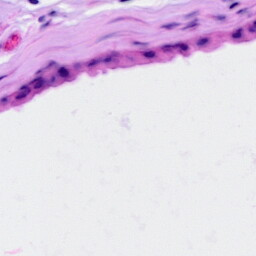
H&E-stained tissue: Ovarian